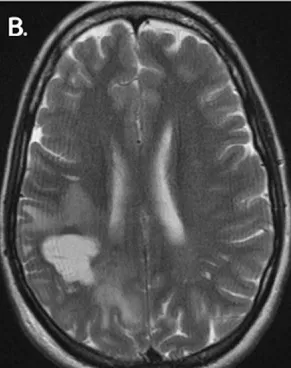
Magnetic resonance imaging (MRI) findings. Brain MRI demonstrates two irregularities. The primary lesion was centered in the posterior-inferior parietal lobe. And T2-hyperintense.
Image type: radiology (mri)